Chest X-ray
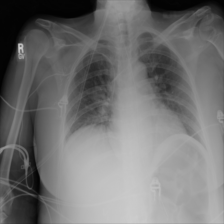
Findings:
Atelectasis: negative
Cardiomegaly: negative
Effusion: negative
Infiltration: negative
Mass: negative
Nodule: negative
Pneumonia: negative
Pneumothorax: negative
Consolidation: negative
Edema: negative
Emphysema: negative
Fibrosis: negative
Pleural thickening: negative
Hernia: negative